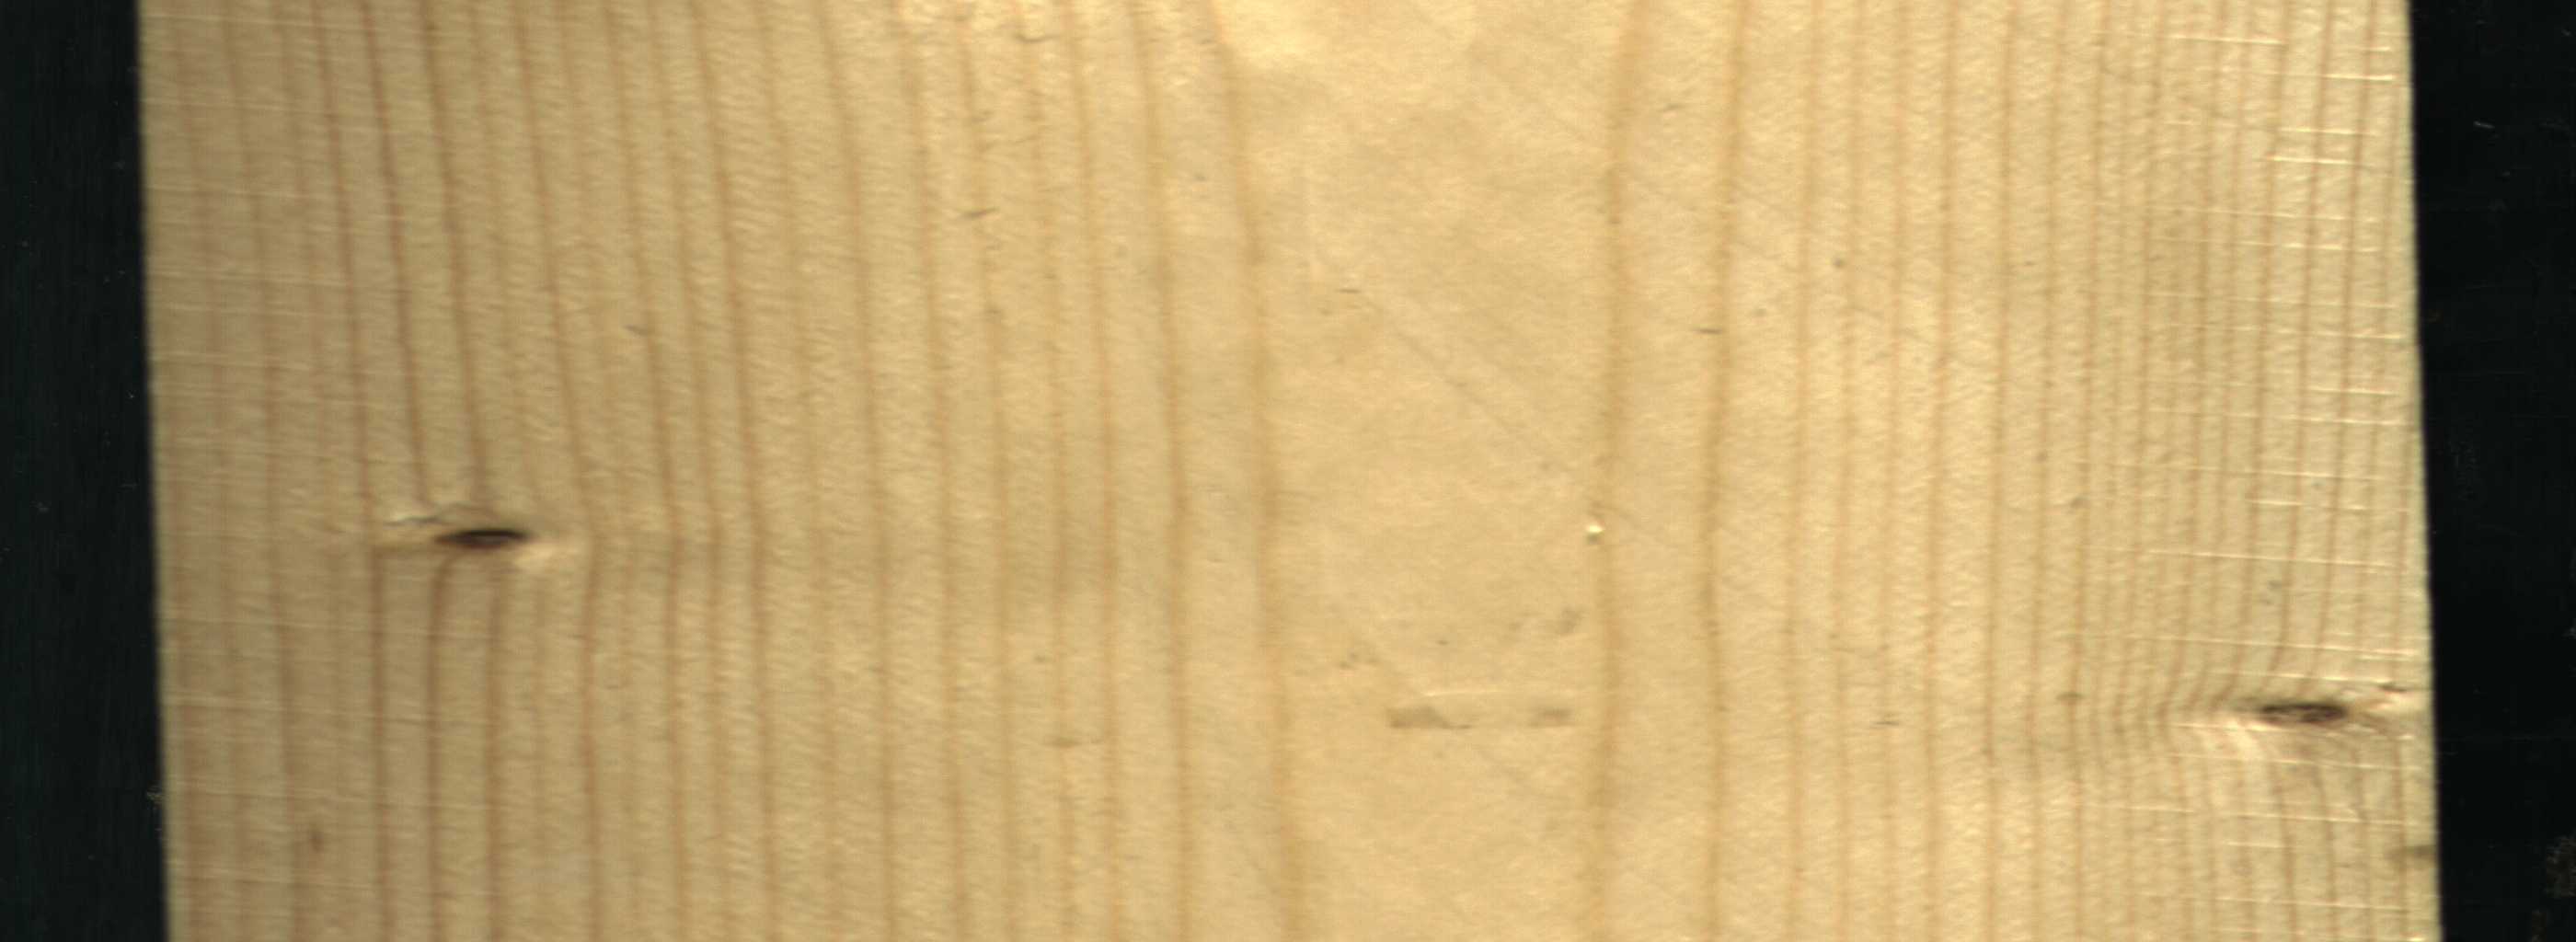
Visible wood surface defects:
Live_Knot
Live_Knot